Question: I need to create a new menu and a sub menu item for the wordpress administrators. The menu is working fine but the sub menu items ( a duplicate sub menu for the main menu item is being created automatically.. I don't want that ). Both the sub menu items has their href attribute blank. I don't understand what the menu slug is. Please help..
'''
// create custom plugin settings menu
add_action('admin_menu', 'retail_create_menu');
function retail_create_menu() { //create new top-level menu
add_menu_page('Retailers', 'Retailers', 'administrator', __FILE__, 'generate_retailer_list', 'http://localhost/apsm/wp-content/themes/wp-mediamag/functions/retail.ico');
add_submenu_page( __FILE__, 'Add Retailers', 'Add Retailers', 'administrator', 'add_ratilers.php', 'retailer_submenu_callback');
}
'''
The file are inside a folder in my theme...
---

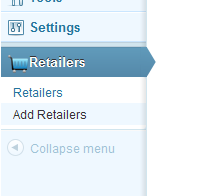
Answer: One simple hack to hide that duplicate menu:
'''
add_submenu_page(
'__FILE__', // parent slug, same as main menu slug
'', // empty page title
'', // empty menu title
'administrator', // same capability as parent
'__FILE__', // same menu slug as parent slug
'generate_retailer_list', // same function as parent
)
'''